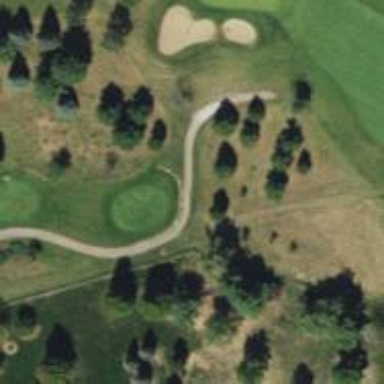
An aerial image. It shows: Golf tee.